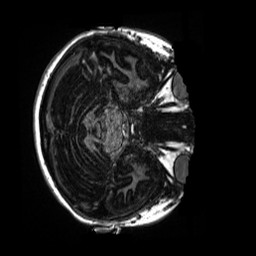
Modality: MP2RAGE
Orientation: axial
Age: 11
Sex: female
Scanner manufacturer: siemens
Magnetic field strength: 3 T
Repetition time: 4 s
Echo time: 0.00303 s